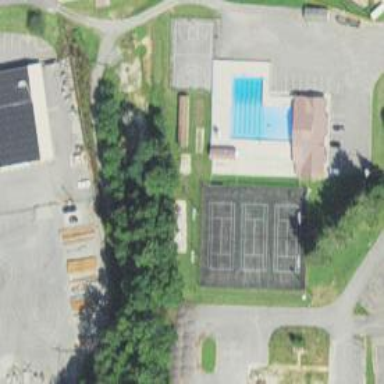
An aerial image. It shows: Tennis court on pitch designated for leisure land.